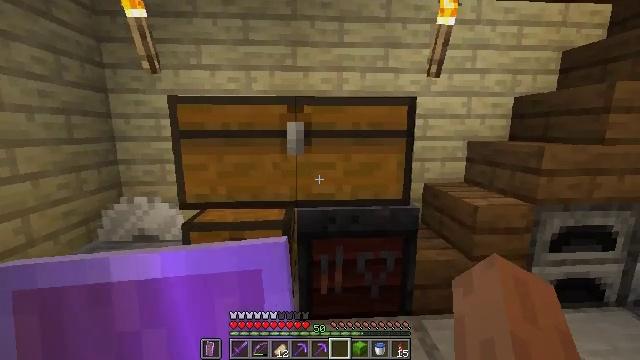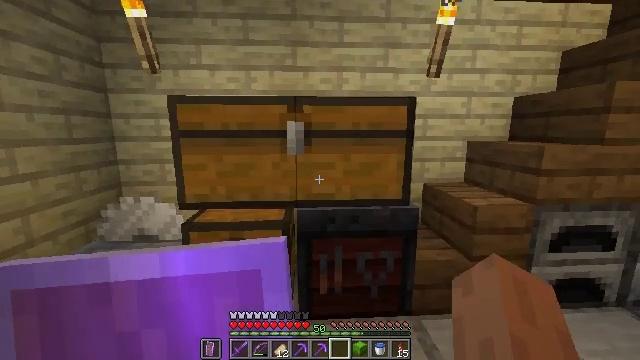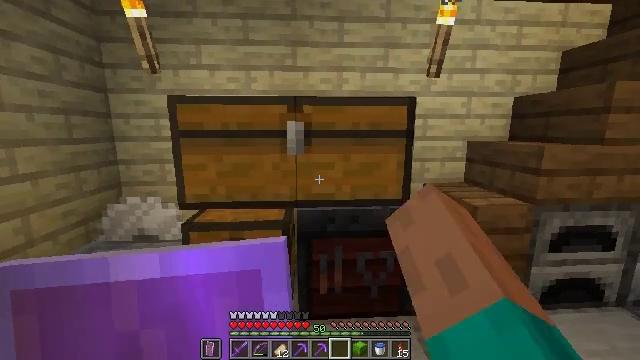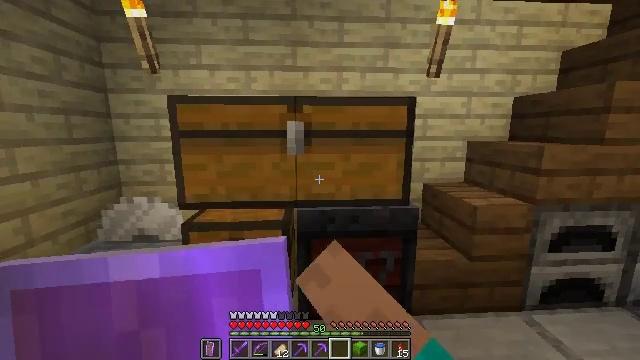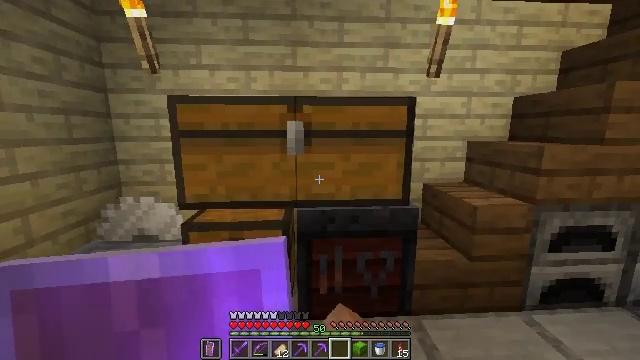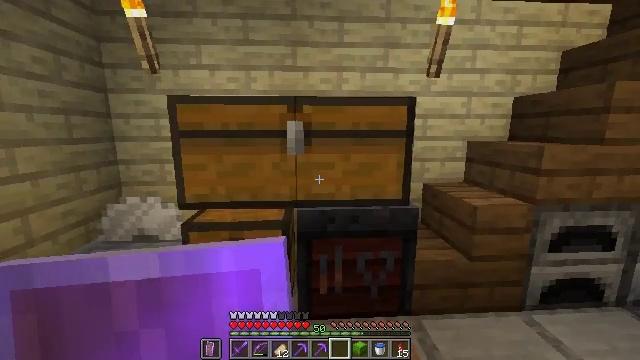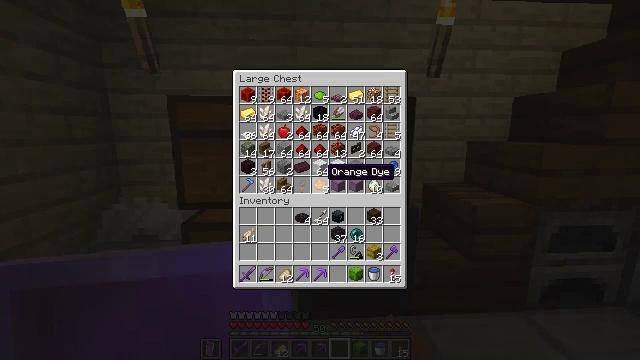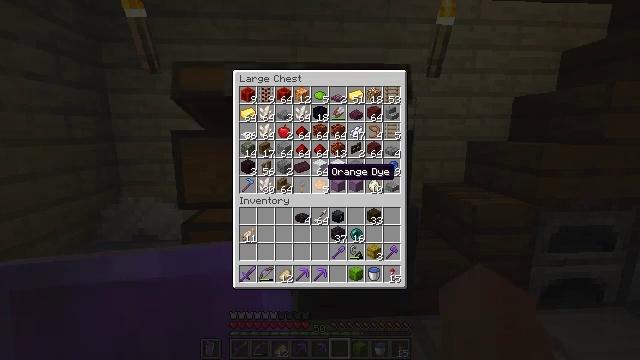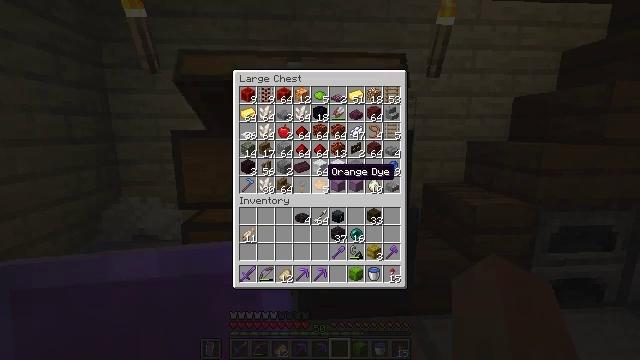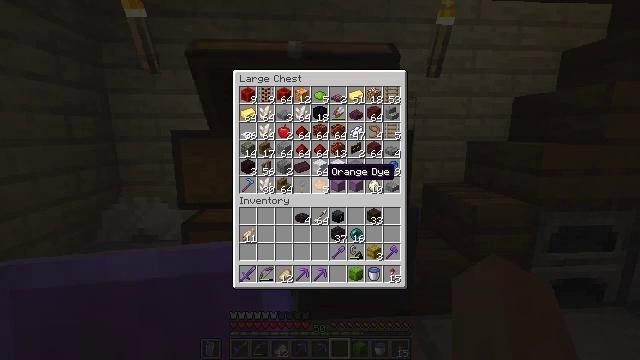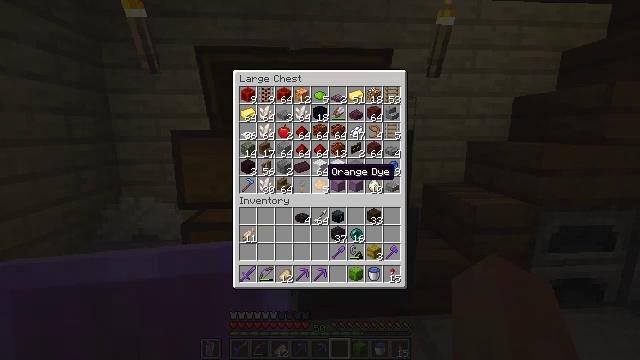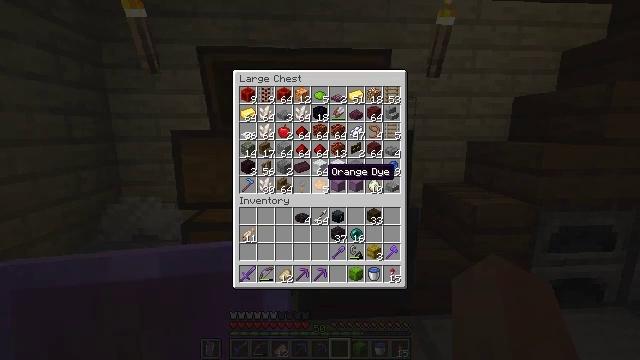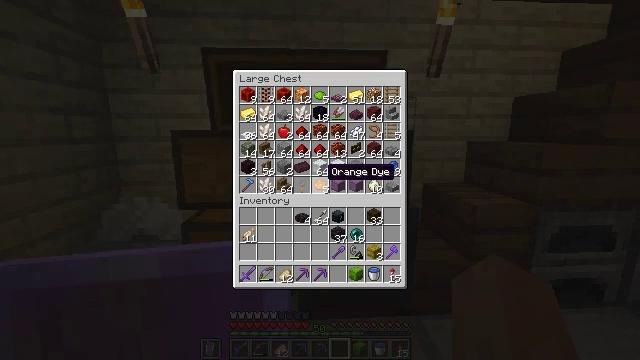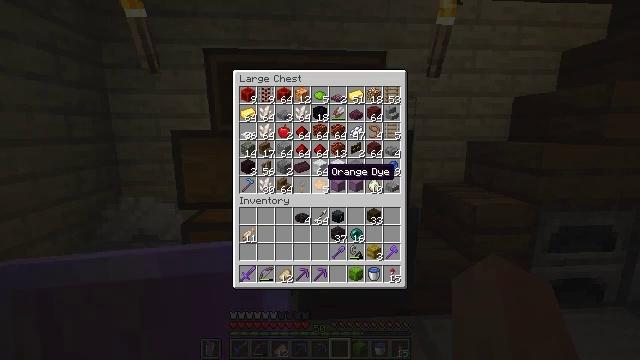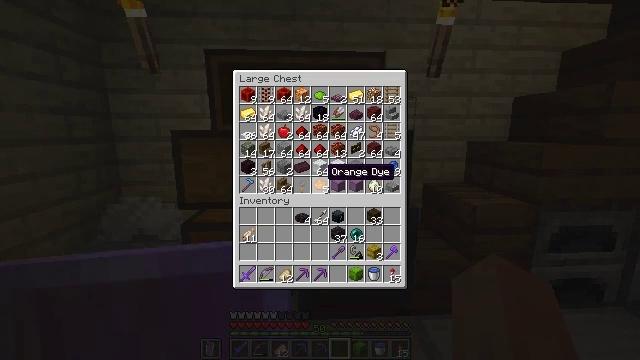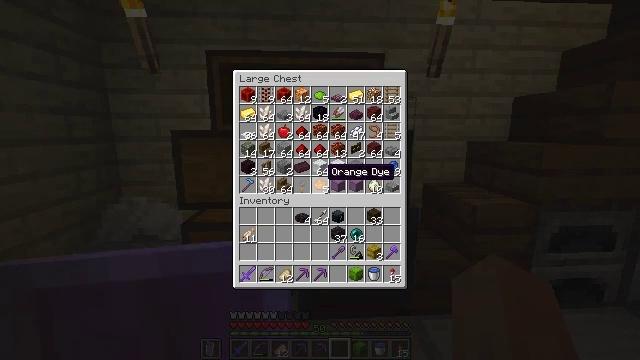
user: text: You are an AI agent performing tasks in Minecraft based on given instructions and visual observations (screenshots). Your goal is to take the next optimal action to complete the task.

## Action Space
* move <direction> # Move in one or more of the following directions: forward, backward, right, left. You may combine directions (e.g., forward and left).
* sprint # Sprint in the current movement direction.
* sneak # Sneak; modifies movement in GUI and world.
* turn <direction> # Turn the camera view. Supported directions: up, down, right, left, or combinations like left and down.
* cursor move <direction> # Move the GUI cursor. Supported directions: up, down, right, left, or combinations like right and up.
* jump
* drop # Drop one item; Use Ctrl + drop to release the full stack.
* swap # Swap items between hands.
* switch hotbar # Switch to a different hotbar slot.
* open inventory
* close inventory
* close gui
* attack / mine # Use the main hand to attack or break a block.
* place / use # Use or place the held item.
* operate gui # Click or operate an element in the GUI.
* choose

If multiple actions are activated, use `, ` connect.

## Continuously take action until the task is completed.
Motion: motion action
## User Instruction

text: Mine the shulker box.
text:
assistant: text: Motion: use / place
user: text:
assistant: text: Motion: use / place
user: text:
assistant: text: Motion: use / place
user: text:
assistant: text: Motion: use / place
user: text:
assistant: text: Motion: no_op
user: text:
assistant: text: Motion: no_op
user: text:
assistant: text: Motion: no_op
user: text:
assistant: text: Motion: no_op
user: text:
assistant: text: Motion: no_op
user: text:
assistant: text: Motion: no_op
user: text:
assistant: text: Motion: no_op
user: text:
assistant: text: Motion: no_op
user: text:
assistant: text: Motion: no_op
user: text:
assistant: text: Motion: no_op
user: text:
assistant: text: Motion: no_op
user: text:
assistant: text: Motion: no_op
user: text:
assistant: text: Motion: no_op
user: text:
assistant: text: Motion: no_op
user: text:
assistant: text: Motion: no_op
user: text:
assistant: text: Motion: no_op
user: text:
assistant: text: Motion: turn right
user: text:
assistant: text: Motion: turn right and up
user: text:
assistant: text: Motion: turn right
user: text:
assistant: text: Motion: turn right
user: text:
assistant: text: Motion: no_op
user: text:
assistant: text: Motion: no_op
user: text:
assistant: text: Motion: no_op
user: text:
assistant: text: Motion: no_op
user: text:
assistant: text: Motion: no_op
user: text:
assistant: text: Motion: no_op